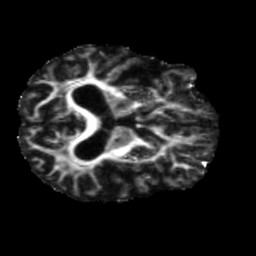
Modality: FA
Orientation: axial
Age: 42
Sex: male
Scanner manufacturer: siemens
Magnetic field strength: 3 T
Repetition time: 5.47 s
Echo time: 0.0854 s